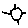
Label: sun